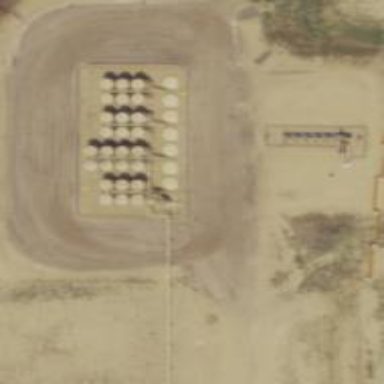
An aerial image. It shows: Storage tank that is man-made.